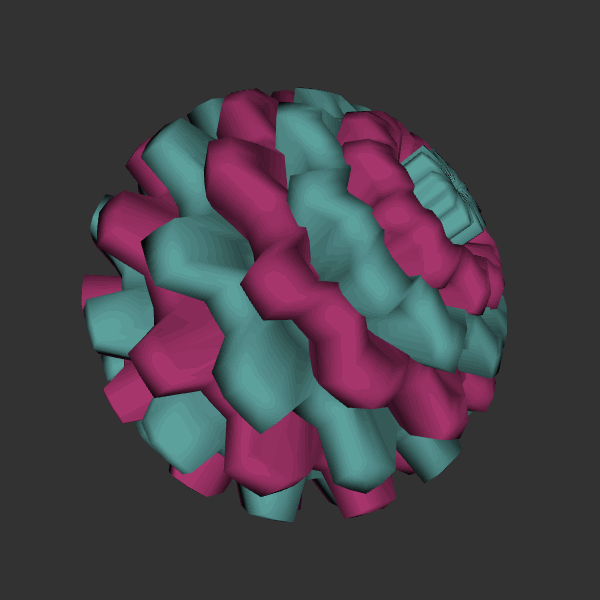
Background: dark